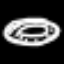
Label: donut